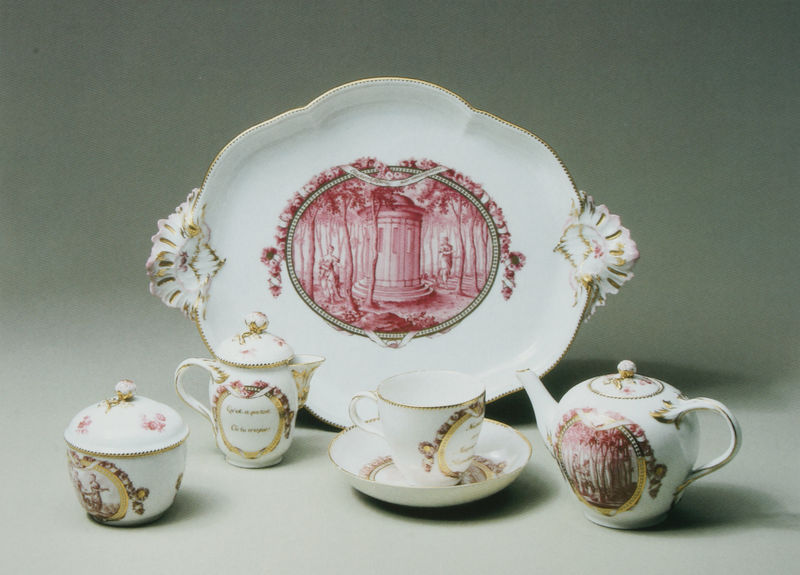
Titel: Sechsteiliges Teeservice "Solitaire"
Künstler: Königliche Porzellanmanufaktur Berlin
Standort: St. Petersburg
Institution: Schloss Pawlowsk
Schlagwörter: baum, flügel, schatten, weiß, bäume, gelb, grün, landschaft, menschen, blumen, grau, licht, schwarz, zeichnung, blüten, rot, malerei, muster, ornament, barock, rahmen, schale, schüssel, tablett, teller, bild, gold, girlande, england, rokoko, rosa, schön, wald, alltag, oval, henkel, kanne, keramik, krug, farbig, schrift, violett, rand, figuren, kaffee, dekor, ornamente, verzierung, tasse, tee, bauch, platte, bemalt, foto, pink, griff, penis, arkade, deckel, berlin, dose, medaillon, porzellan, vergoldet, wälder, lichtung, geschirr, kaffeekanne, service, untertasse, widmung, text, beschriftung, geschenk, gravur, verziert, china, griffe, knauf, kännchen, wanderer, kaffekanne, teekanne, teetasse, tempel, muschel, orakel, pavillon, rundtempel, tholos, manufaktur, golden, gerahmt, goldrand, meissen, porzelan, bemalung, ornamentik, pavillion, vertieft, mausoleum, pflanzenornamentik, verzierungen, kaffeetasse, vergoldung, milchkännchen, unterteller, zeichnungen, inschriften, rundbau, milchkanne, schriftband, zucker, blumengebinde, zuckerdose, ausguß, perlenkranz, teegedeck, teeservice, tafelgeschirr, teegeschirr, aufdruck, fünfteilig, gebäckschale, gebäckteller, idiot, kaffeeservice, kaffekännchen, kuchenplatte, känchen, limoges, meißner porzellan, milchkann, milchkänchen, sahnekännchen, servierplatte, tafelservice, teekännchen, teeplatte, tierornamentik, weißes gold, maerei, services, serviece, zuckertopf, milchguss, milkanne